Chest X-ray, AP view. Patient: 57 years old, sex M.
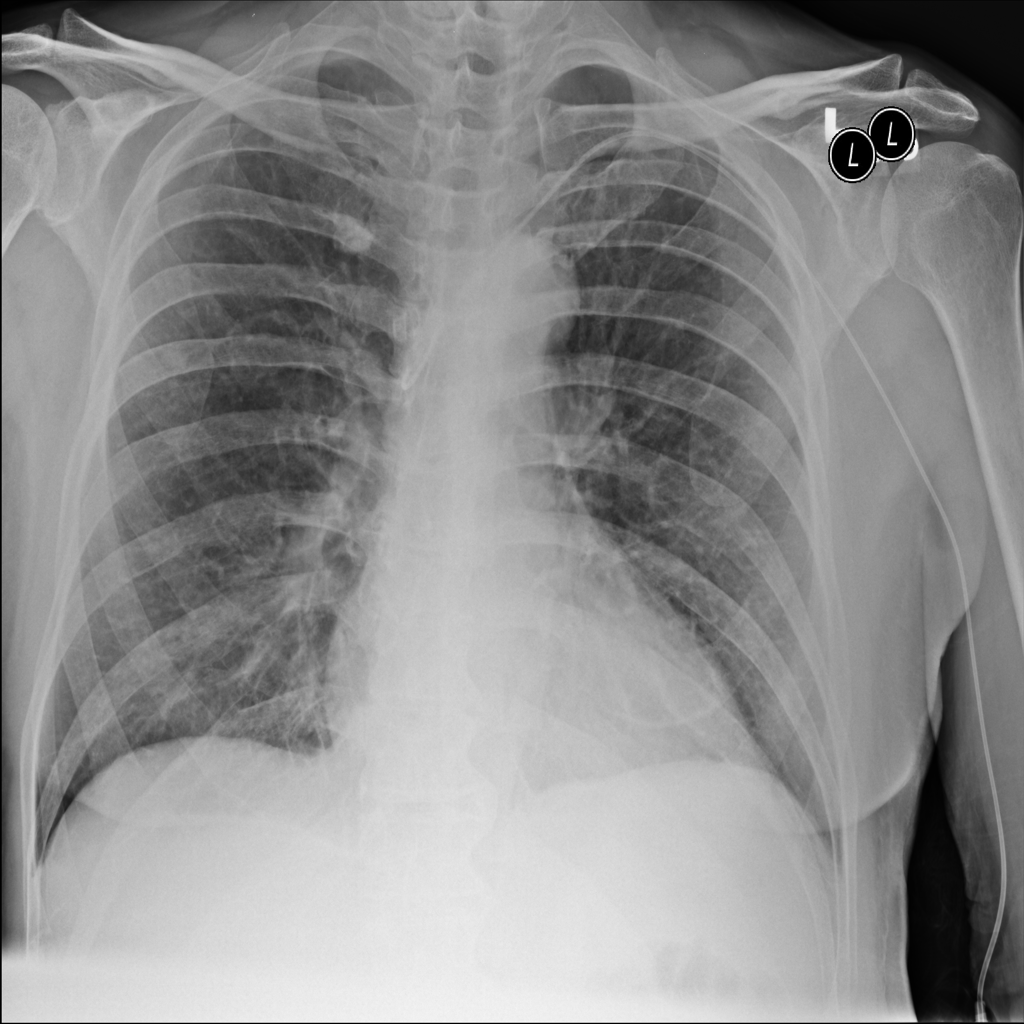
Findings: Nodule